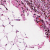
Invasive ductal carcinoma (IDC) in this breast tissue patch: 0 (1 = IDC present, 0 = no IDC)